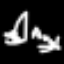
Label: angel